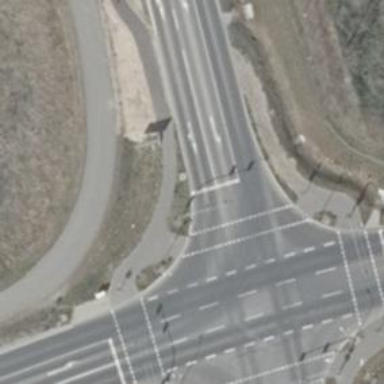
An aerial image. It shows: Road with traffic signals.